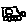
Label: car